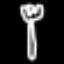
Label: fork